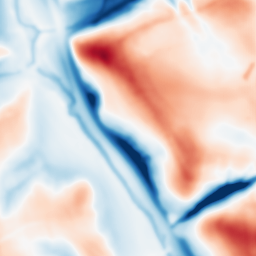
Category: multiscale
Decomposition family: dog_multiscale
Decomposition parameters: sigma_ratio: 1.6
n_scales: 5
base_sigma: 2
Upsampling method: fft_zeropad
Upsampling parameters: scale: 2
Upsampling scale: 2